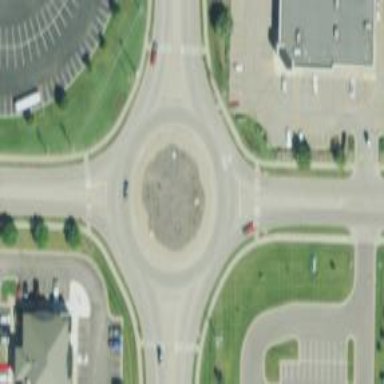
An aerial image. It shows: Secondary road around roundabout.